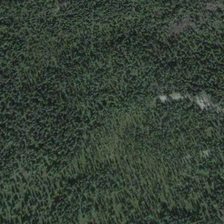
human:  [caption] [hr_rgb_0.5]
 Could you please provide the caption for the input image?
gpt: many green trees are in a piece of forest .

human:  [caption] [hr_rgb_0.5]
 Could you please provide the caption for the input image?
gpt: many green trees are in a piece of forest .

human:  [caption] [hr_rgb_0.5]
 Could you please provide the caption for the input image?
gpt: many green trees are in a piece of forest .

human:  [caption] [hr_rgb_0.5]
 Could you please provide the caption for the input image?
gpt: many green trees are in a piece of forest .

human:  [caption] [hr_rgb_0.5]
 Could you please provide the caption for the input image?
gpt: many green trees are in a piece of forest .